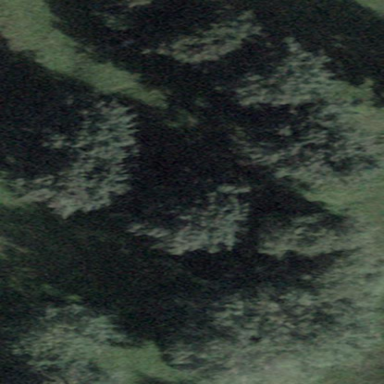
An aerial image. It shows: Forest area.